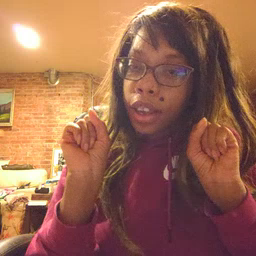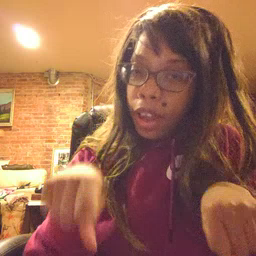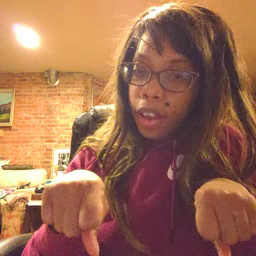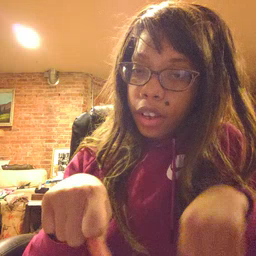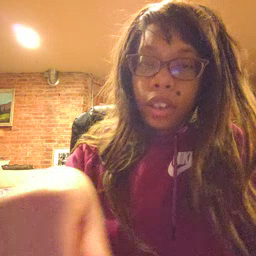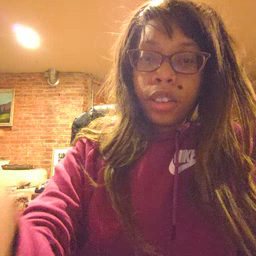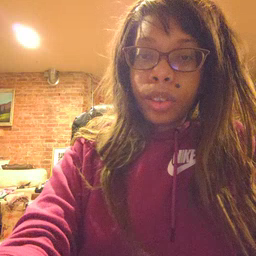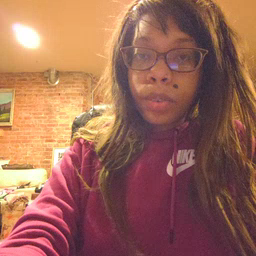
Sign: can